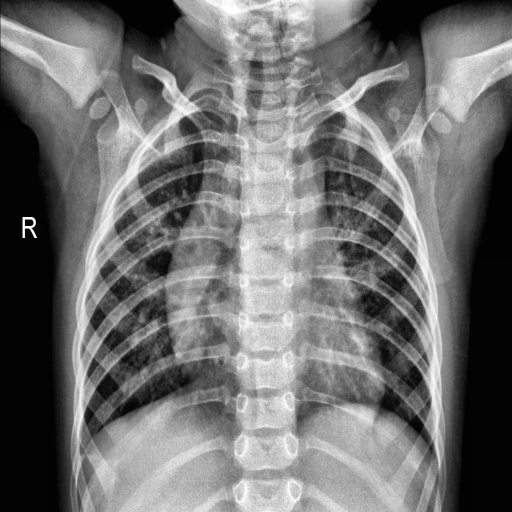
Finding: NORMAL